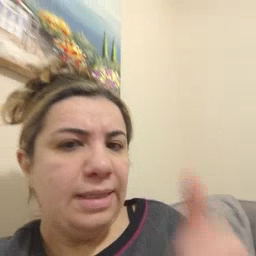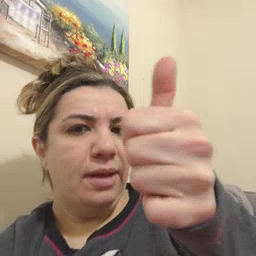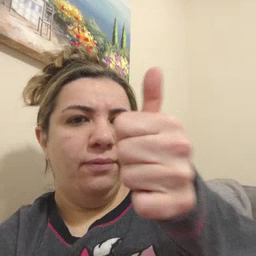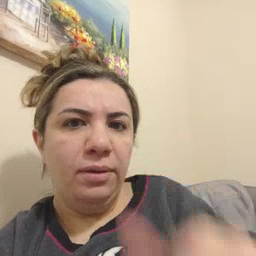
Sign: yourself